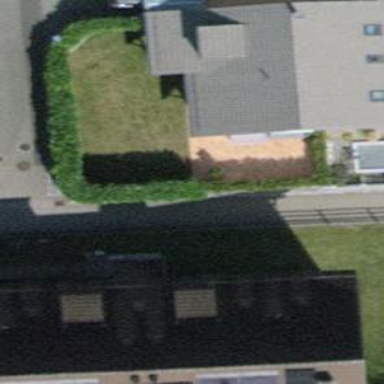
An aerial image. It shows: Detached building with gabled tile roof.